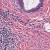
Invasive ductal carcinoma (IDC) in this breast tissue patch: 0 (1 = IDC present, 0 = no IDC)